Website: walmart
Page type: delivery-shipping
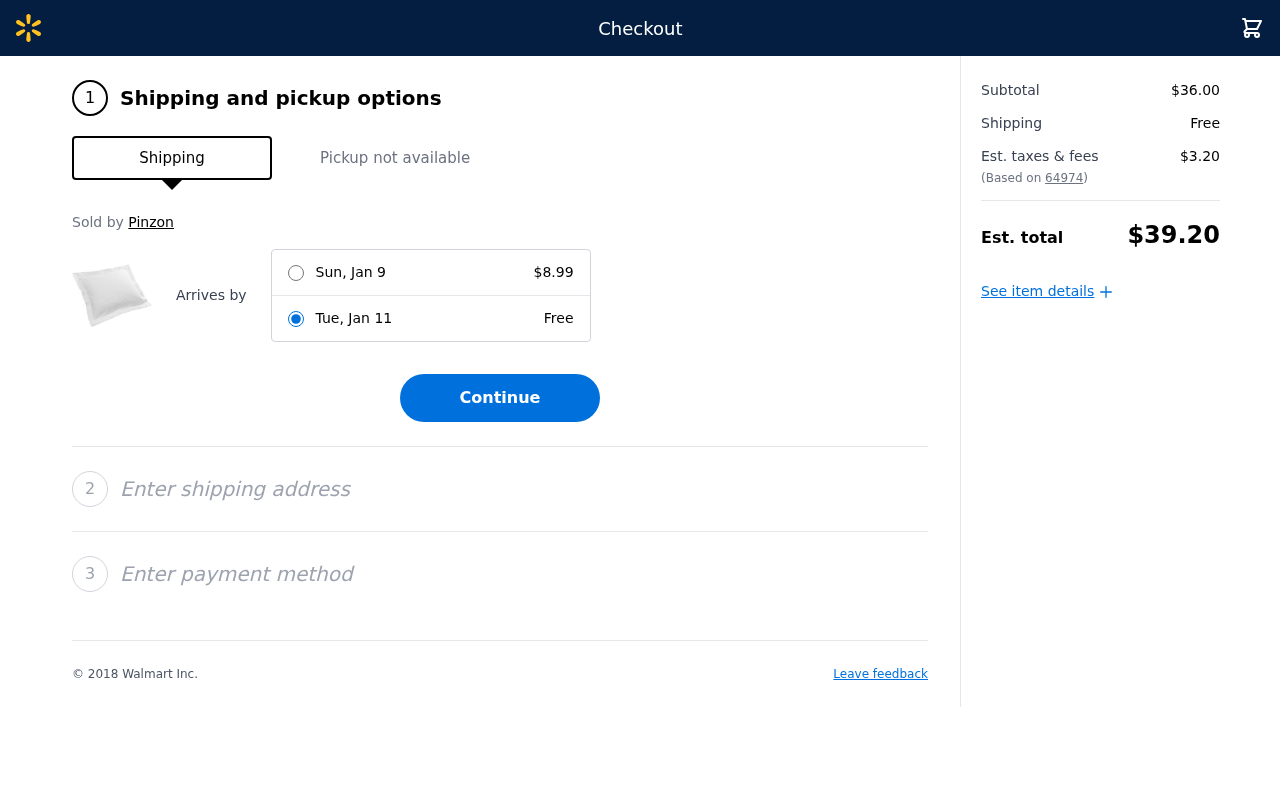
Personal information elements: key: PII_POSTCODE
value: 64974
Product elements: key: PRODUCT1_BRAND
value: Pinzon
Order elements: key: ORDER_EXPRESS_DATE
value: Sun, Jan 9
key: ORDER_EXPRESS_PRICE
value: $8.99
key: ORDER_DELIVERY_DATE
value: Tue, Jan 11
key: ORDER_SHIPPING_COST
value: Free
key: ORDER_SUBTOTAL
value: $36.00
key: ORDER_SHIPPING_COST2
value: Free
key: ORDER_TAX
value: $3.20
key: ORDER_TOTAL
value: $39.20